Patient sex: M
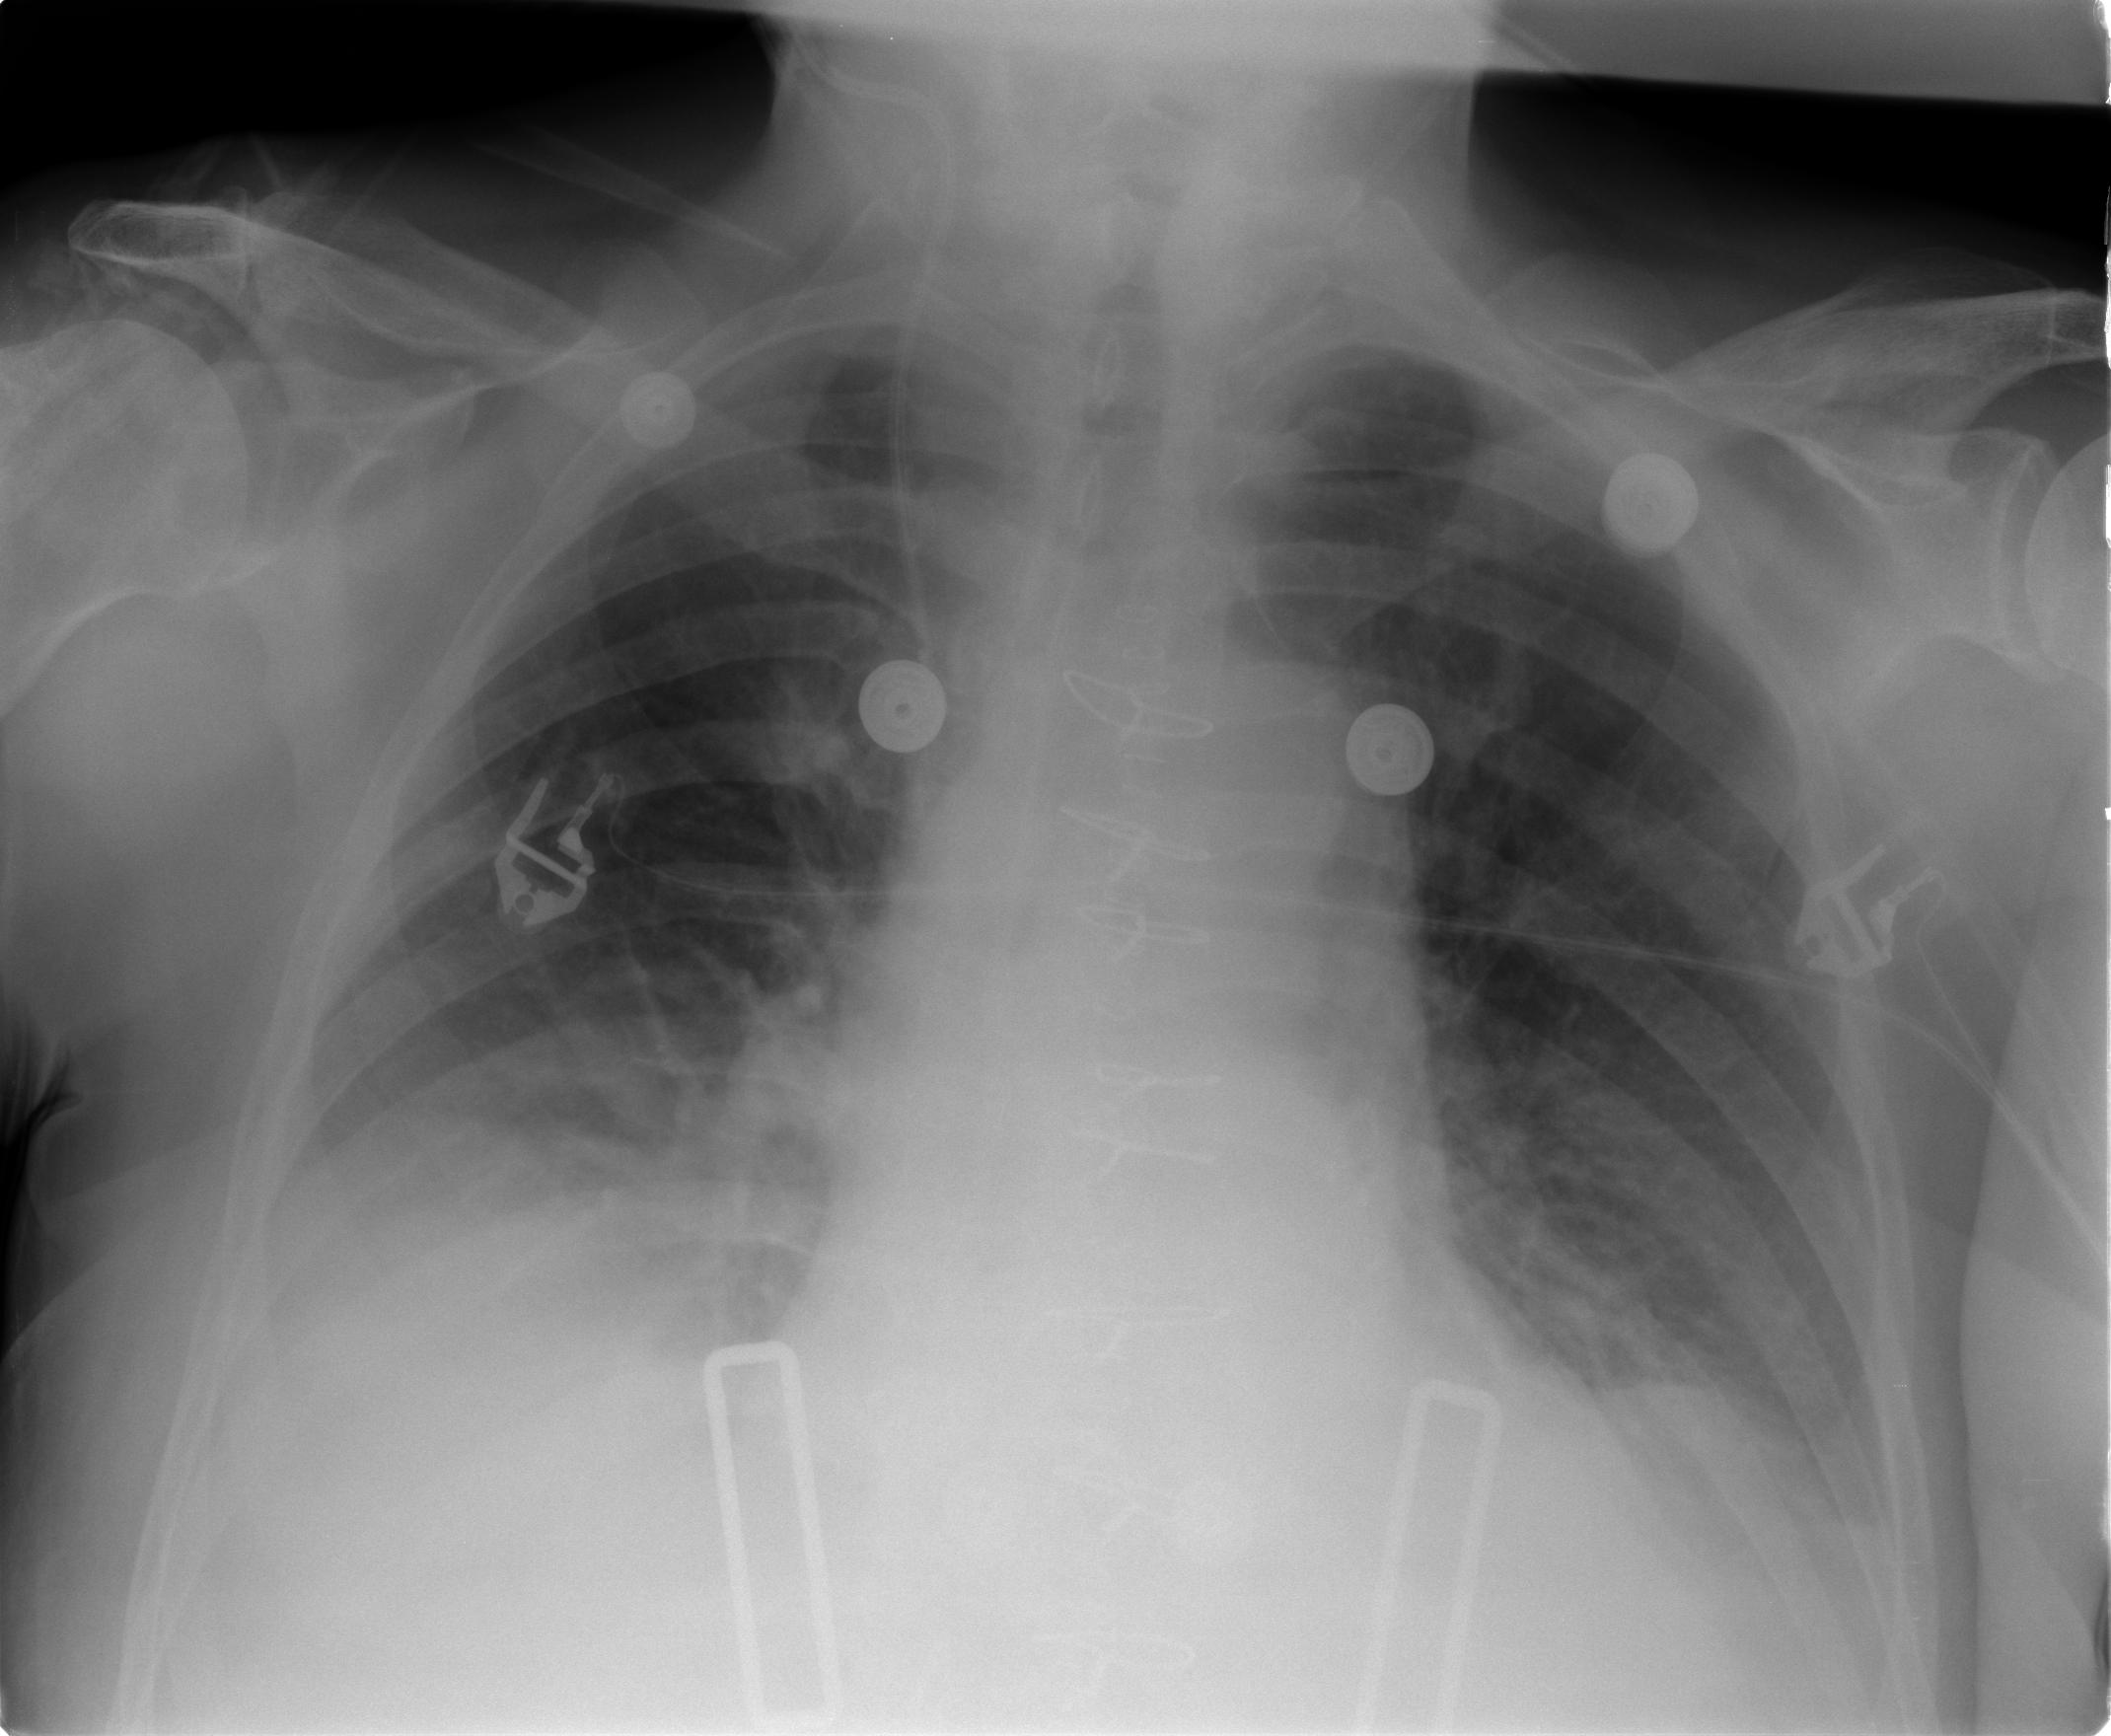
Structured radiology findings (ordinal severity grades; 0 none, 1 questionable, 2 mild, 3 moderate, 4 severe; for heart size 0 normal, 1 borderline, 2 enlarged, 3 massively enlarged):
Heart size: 2
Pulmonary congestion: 1
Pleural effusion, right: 2
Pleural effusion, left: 2
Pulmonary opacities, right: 1
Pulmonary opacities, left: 0
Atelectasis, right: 2
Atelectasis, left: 2